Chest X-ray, PA view. Patient: 23 years old, sex F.
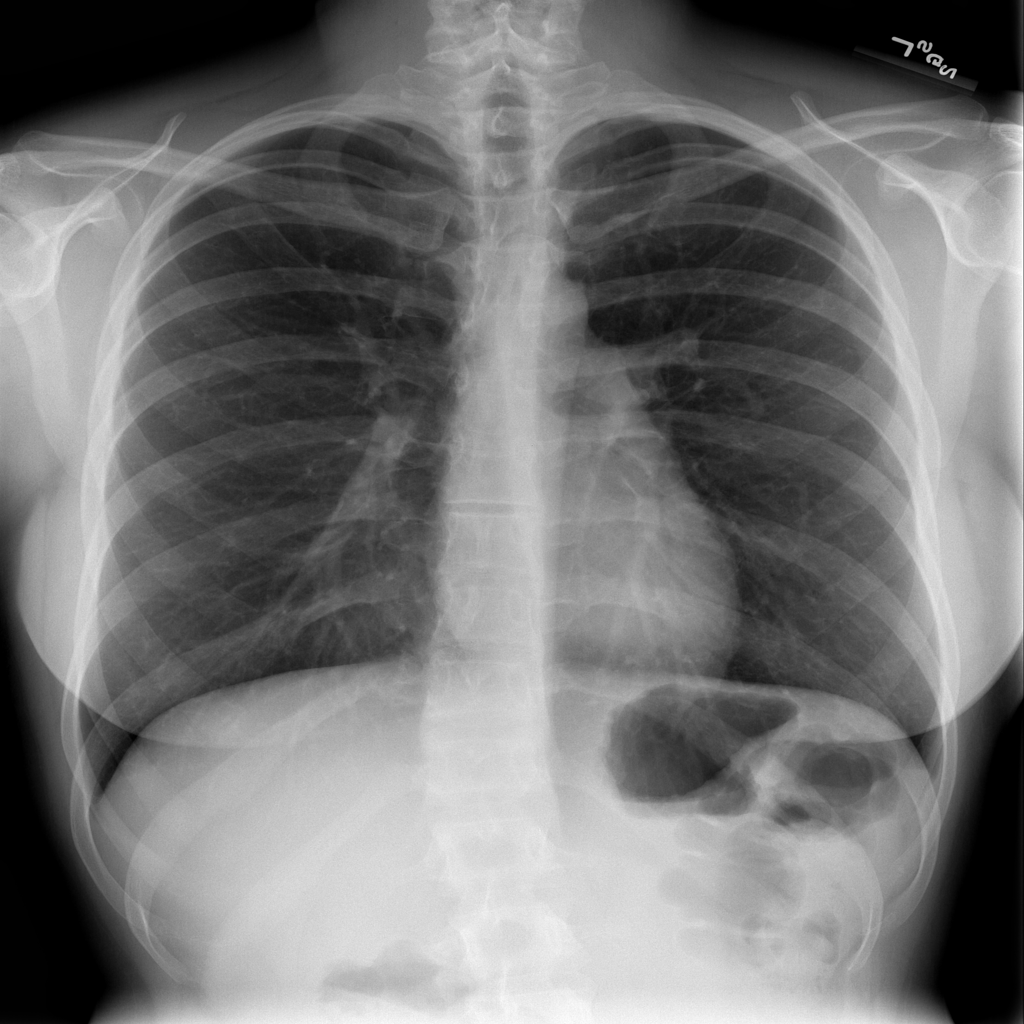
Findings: No Finding